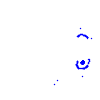
Particle: kaon